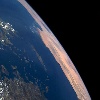
Label: water